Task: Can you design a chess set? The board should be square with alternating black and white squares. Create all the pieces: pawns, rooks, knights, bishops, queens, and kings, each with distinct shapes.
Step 795:
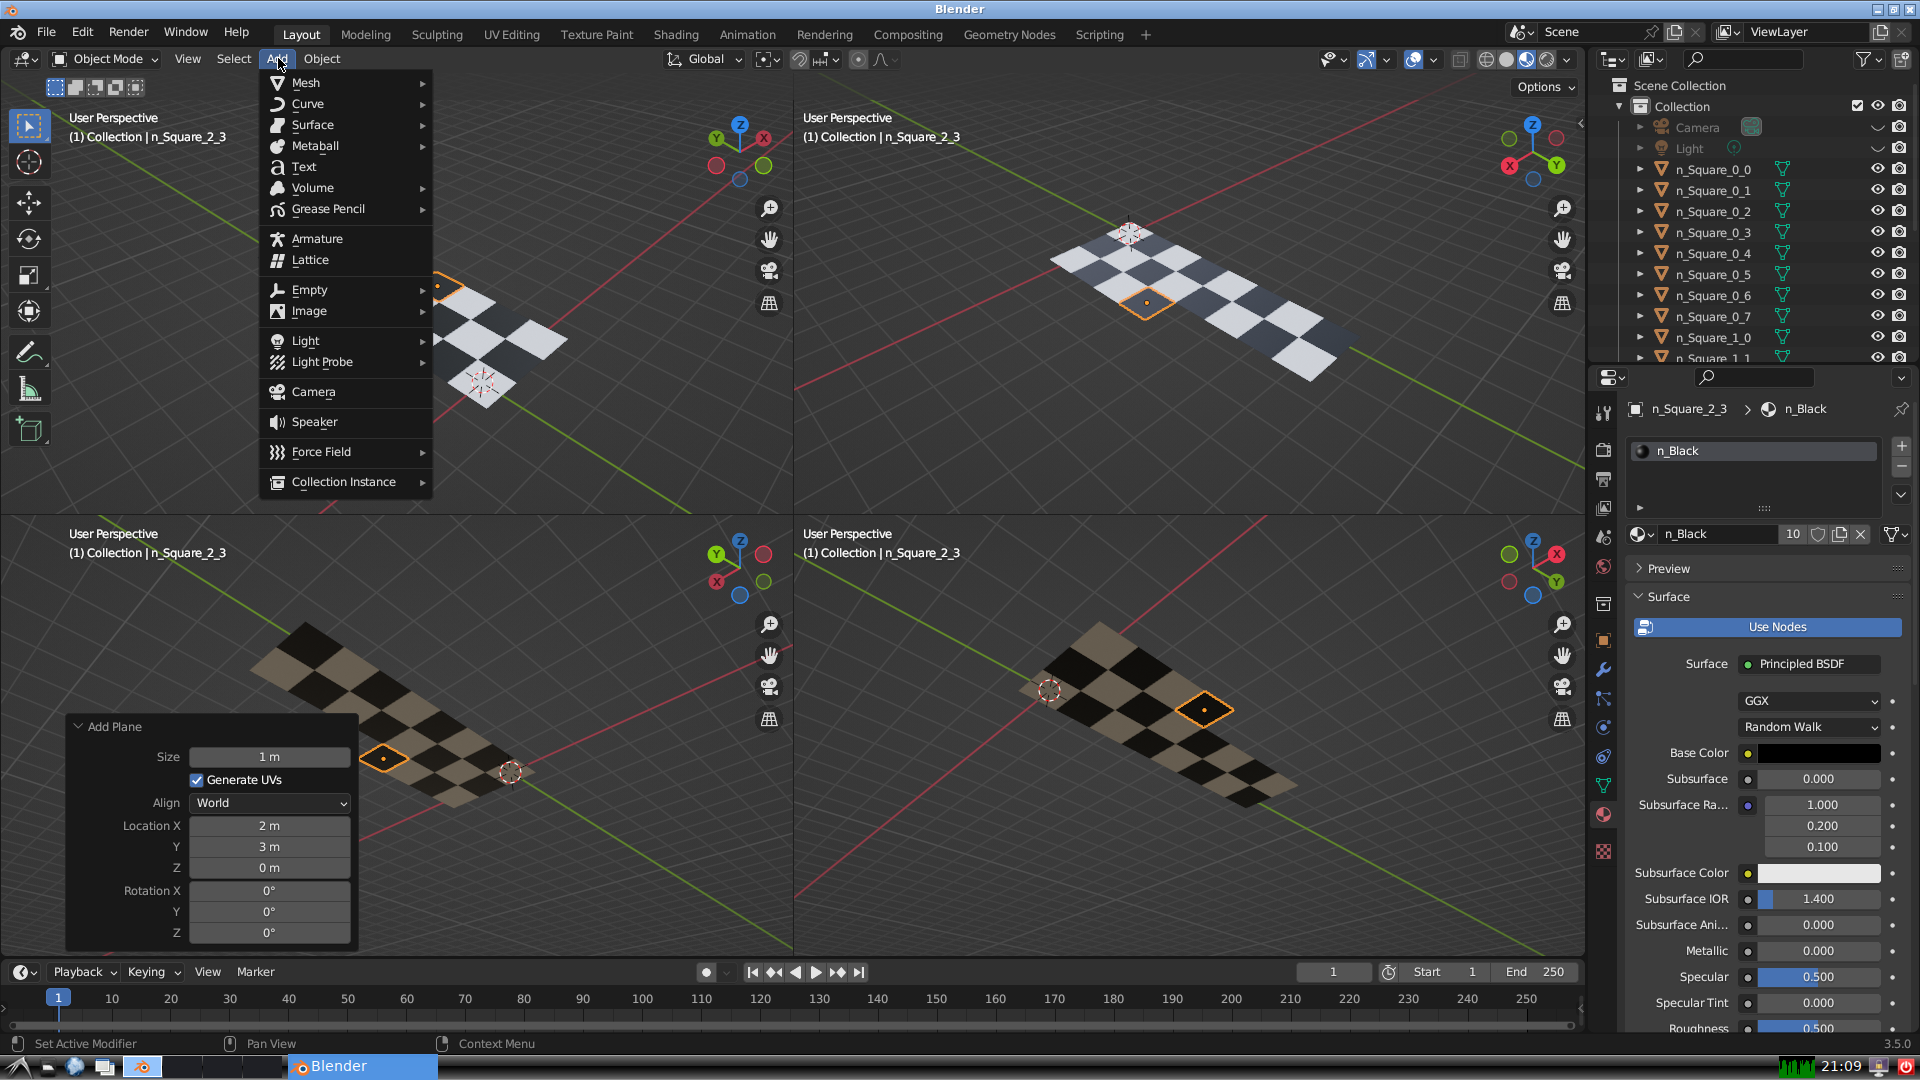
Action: {"mouse_move": [304, 82]}